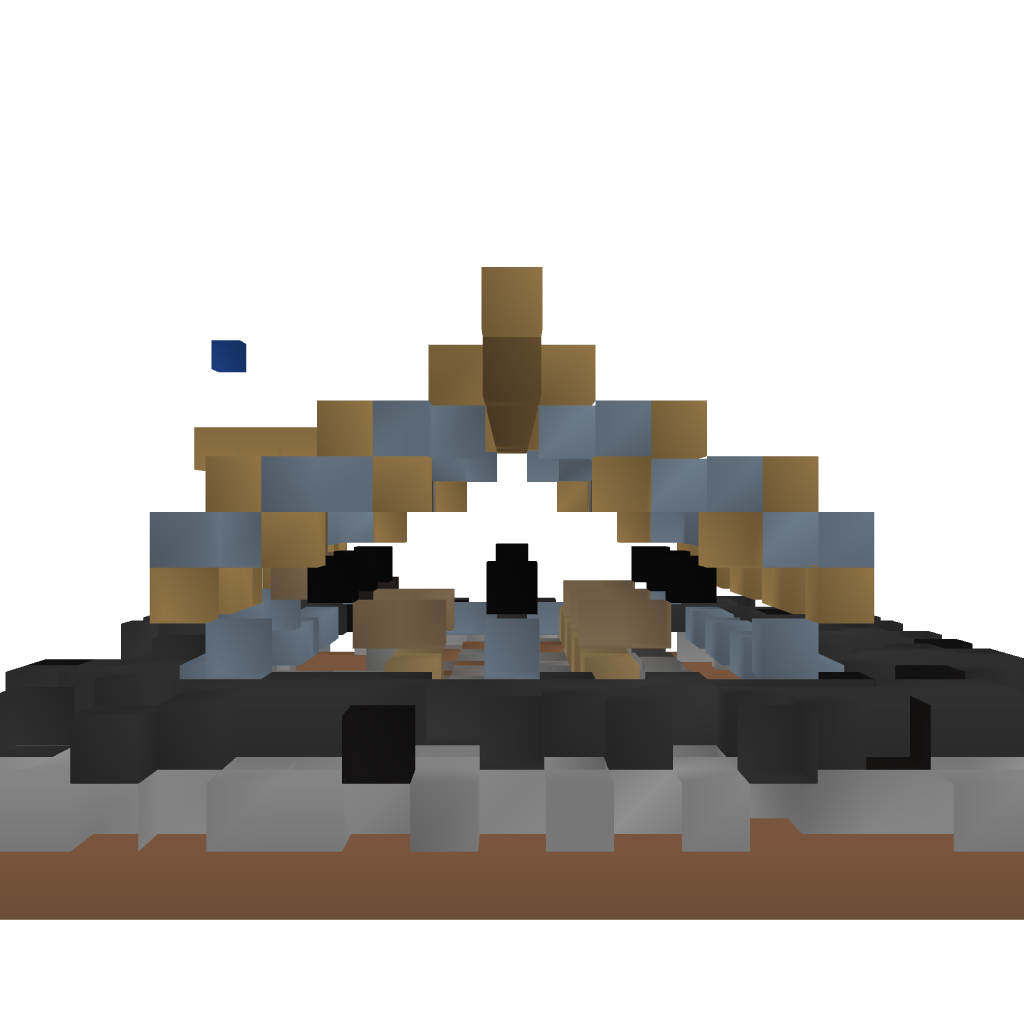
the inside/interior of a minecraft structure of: Small Medieval Barn